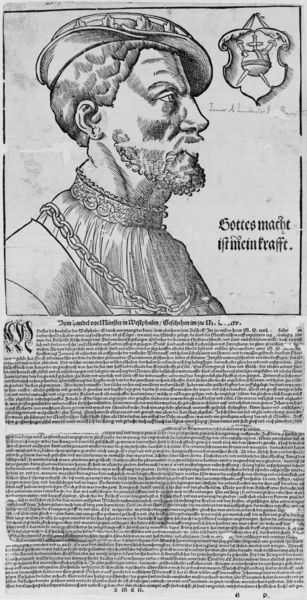
Titel: Vom handel vor Münster in Westphalen
Standort: Zürich.
Institution: Wickiana
Schlagwörter: mann, weiß, hut, mund, nase, ohr, profil, schwarz, stirn, zeichnung, blick, haube, bart, hemd, jung, kappe, mütze, augen, falten, gesicht, kleidung, kragen, rahmen, bild, bildnis, hals, portrait, porträt, feld, haare, borte, locken, adlig, schrift, kette, grafik, graphik, bordüre, streng, dekor, robe, buch, religion, kohle, druck, stich, seite, illustration, schwerter, text, buchstaben, beschriftung, initiale, steckbrief, stirnfalten, bleistift, krause, ritter, zunft, fürst, buchdruck, wappen, textfeld, werkzeug, mittelalter, zeilen, beschreibung, zeile, stick, seriendruck, gottes, drtuck